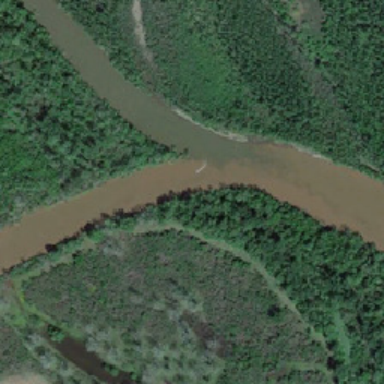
The river lies among the green trees .